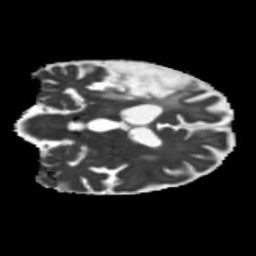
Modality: MD
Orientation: coronal
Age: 58
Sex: male
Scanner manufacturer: siemens
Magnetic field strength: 3 T
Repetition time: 5.25 s
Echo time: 0.08 s